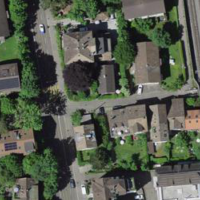
EUNIS habitat code: 54
Species observed at this site:
Daucus carota